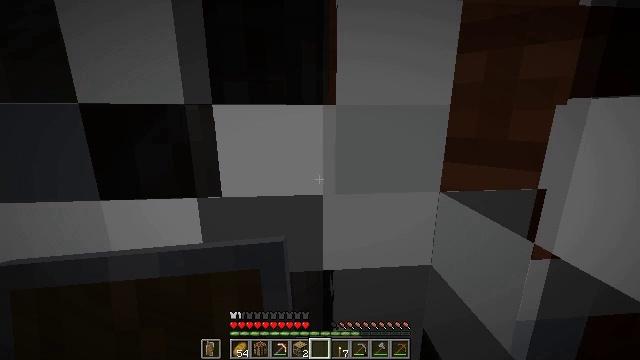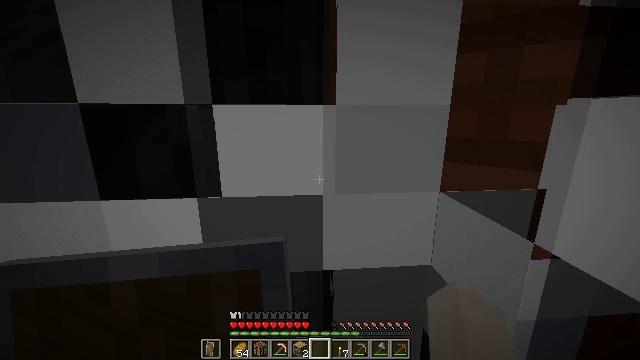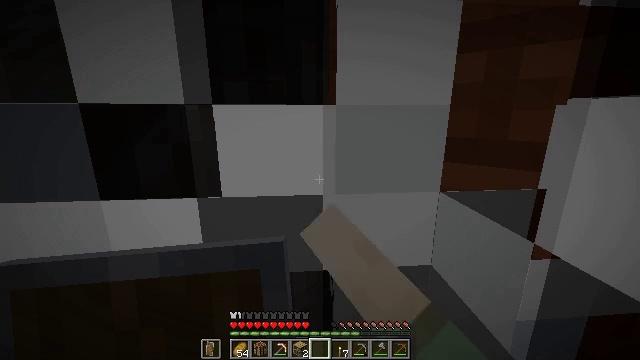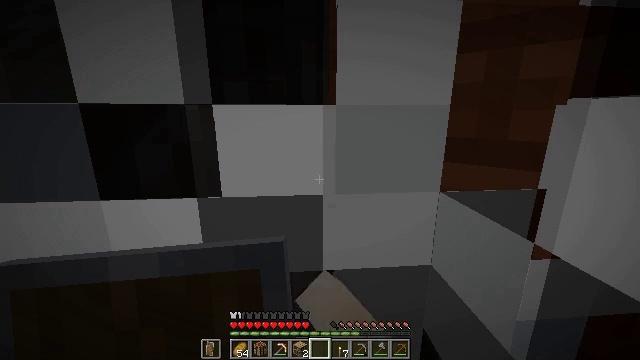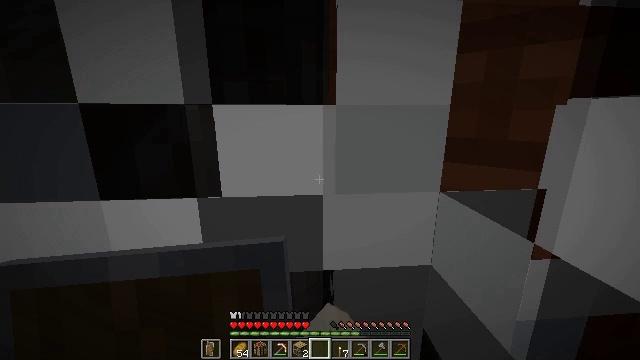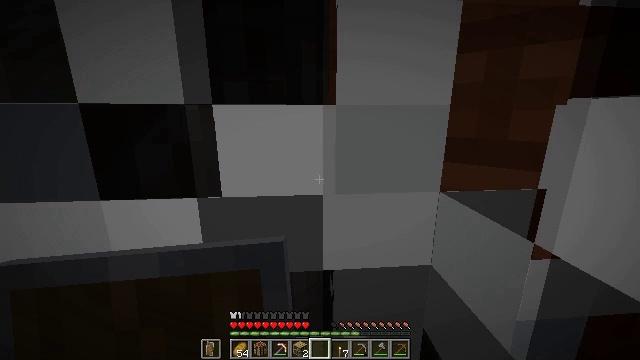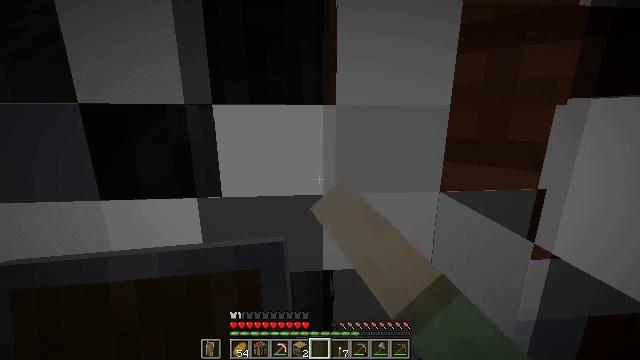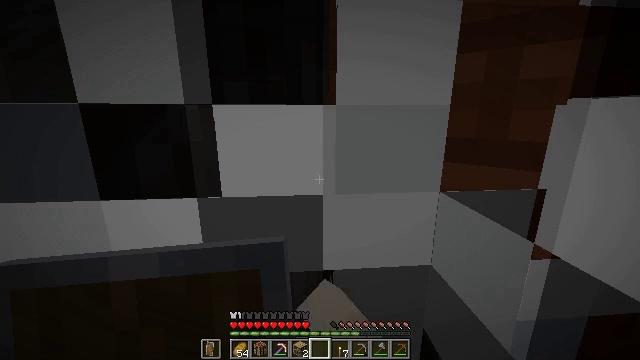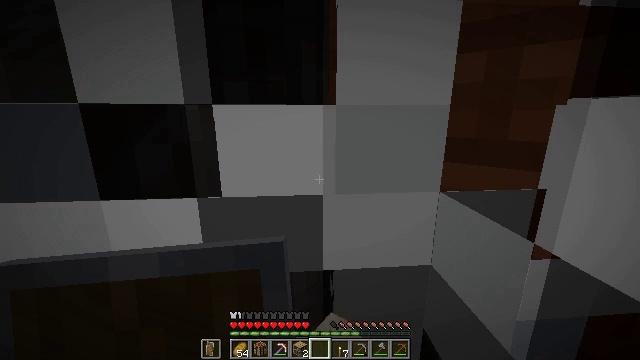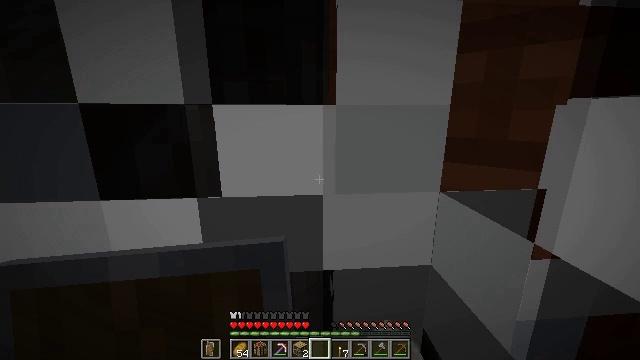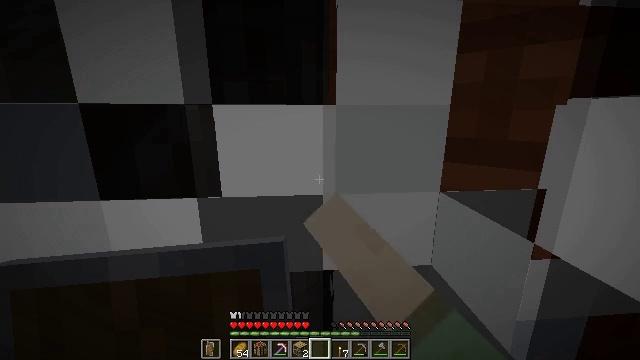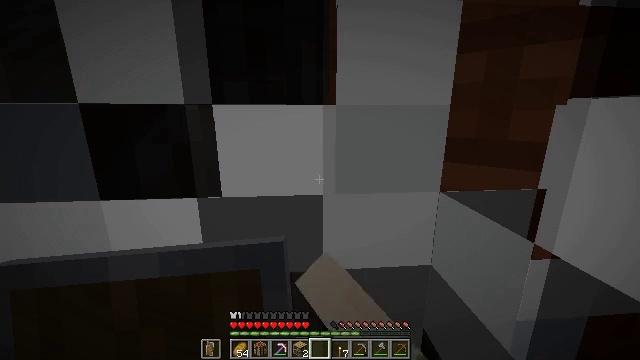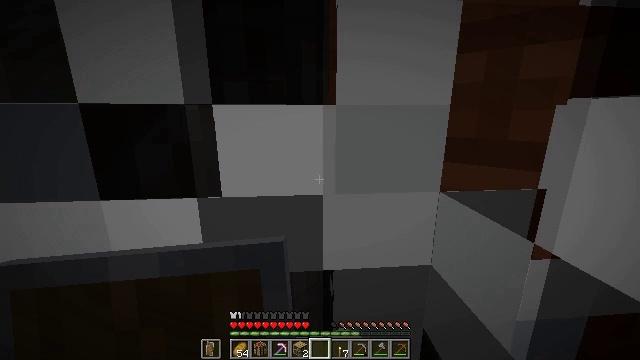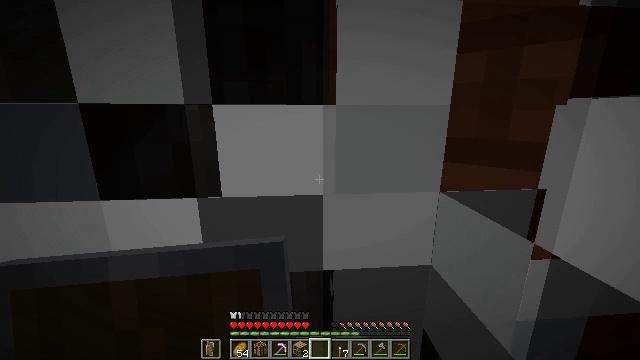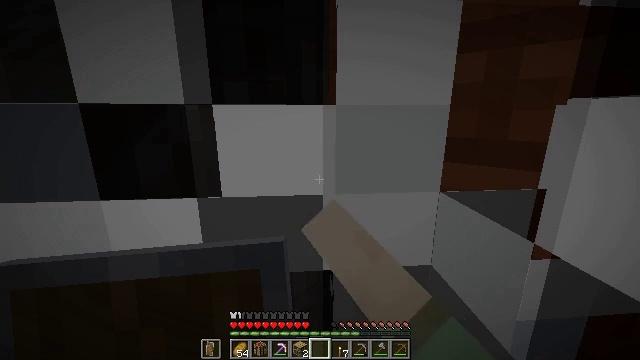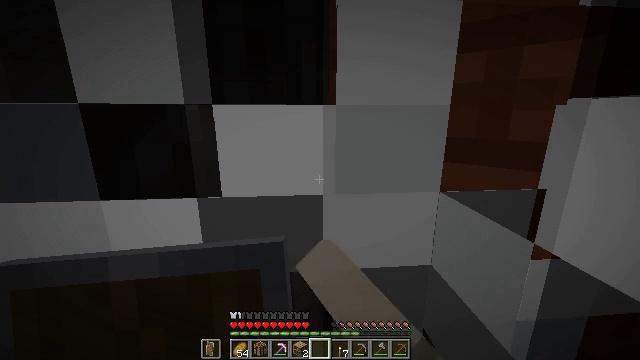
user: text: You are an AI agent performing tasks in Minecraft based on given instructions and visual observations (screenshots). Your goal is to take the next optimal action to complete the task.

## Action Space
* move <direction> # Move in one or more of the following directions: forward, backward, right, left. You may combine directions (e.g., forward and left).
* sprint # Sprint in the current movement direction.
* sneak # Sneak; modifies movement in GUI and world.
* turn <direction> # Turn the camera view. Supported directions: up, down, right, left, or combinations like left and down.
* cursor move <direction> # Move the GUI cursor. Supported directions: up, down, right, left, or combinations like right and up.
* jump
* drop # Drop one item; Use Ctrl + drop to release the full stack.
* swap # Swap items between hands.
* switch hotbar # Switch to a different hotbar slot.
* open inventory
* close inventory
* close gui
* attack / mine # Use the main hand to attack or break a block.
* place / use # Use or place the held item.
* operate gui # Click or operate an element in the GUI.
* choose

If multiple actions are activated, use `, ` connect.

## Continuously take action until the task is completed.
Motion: motion action
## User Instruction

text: Attack the bookshelf to recycle it.
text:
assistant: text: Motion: attack / mine
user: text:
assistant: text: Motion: attack / mine
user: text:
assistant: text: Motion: attack / mine
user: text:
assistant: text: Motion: attack / mine
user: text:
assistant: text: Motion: attack / mine
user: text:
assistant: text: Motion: attack / mine
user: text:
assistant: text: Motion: attack / mine
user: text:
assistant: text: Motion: attack / mine
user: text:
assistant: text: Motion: attack / mine
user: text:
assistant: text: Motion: attack / mine
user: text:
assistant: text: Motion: attack / mine
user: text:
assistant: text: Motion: attack / mine
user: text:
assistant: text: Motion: attack / mine
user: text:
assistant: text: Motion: attack / mine
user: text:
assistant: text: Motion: attack / mine
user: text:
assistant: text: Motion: attack / mine
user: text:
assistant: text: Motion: attack / mine
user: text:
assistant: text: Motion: attack / mine
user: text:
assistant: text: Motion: attack / mine
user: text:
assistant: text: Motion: attack / mine
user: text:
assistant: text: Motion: attack / mine
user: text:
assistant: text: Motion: attack / mine
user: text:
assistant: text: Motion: attack / mine
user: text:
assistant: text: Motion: attack / mine
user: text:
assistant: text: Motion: attack / mine
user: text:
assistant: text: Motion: attack / mine
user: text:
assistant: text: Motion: attack / mine
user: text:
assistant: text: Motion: attack / mine
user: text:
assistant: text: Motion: attack / mine
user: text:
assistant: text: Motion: attack / mine